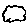
Label: cloud